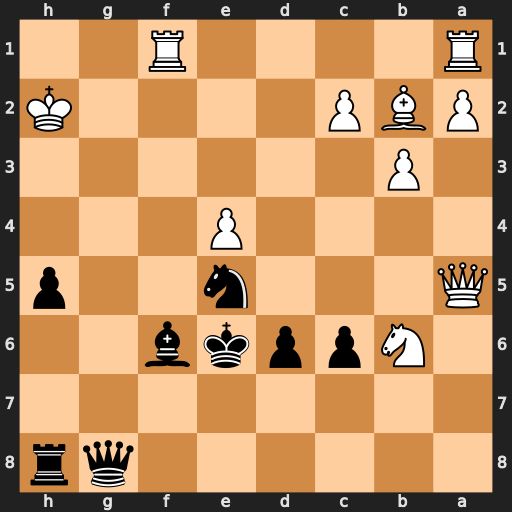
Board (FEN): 6qr/8/1Nppkb2/Q3n2p/4P3/1P6/PBP4K/R4R2
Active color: b
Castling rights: -
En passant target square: -
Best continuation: Qg5 Qe1 Rg8 Rxf6+ Qxf6 Bxe5 Qxe5+